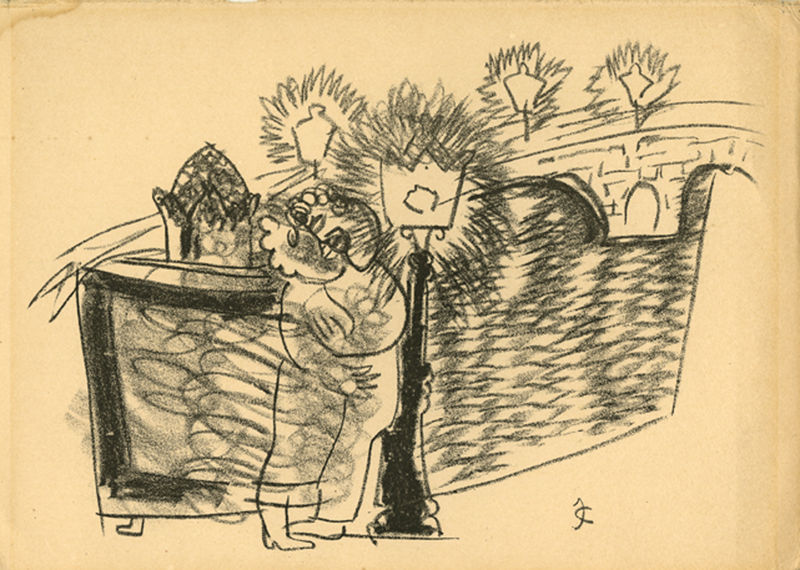
Titel: Illustrations of verses by David Knut, Izbrannye Stikhi, Paris, 1949, Illustrations of verses by David Knut, Izbrannye Stikhi, Paris, 1949
Künstler: Iakov Shapiro
Standort: Amherst (Massachusetts, USA)
Institution: Mead Art Museum, Amherst College
Schlagwörter: kiss, lamp, white, black, figures, wall, woman, man, stone, street, light, road, drawing, paper, line, sketch, couple, abstract, bridge, bright, city, lamps, shine, study, pencil, figure, charcoal, cubism, urban, structure, gesture, kissing, surrealism, scribble, surreal, unfinished, lamppost, cobblestone, notebook, contour, infinito